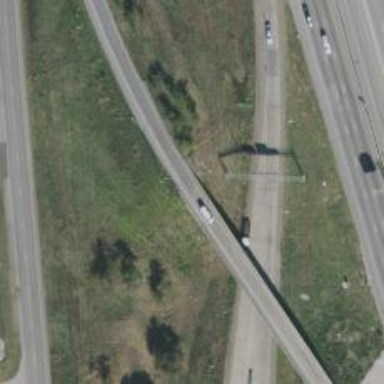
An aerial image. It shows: Asphalt motorway link.